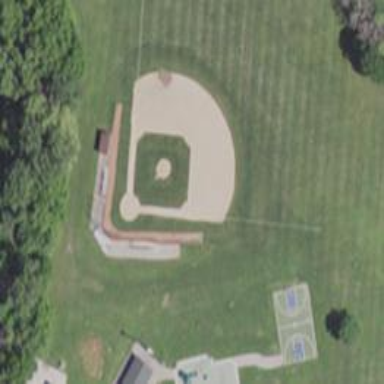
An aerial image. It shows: Baseball pitch for leisure land.